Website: bh-photo
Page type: store-pickup
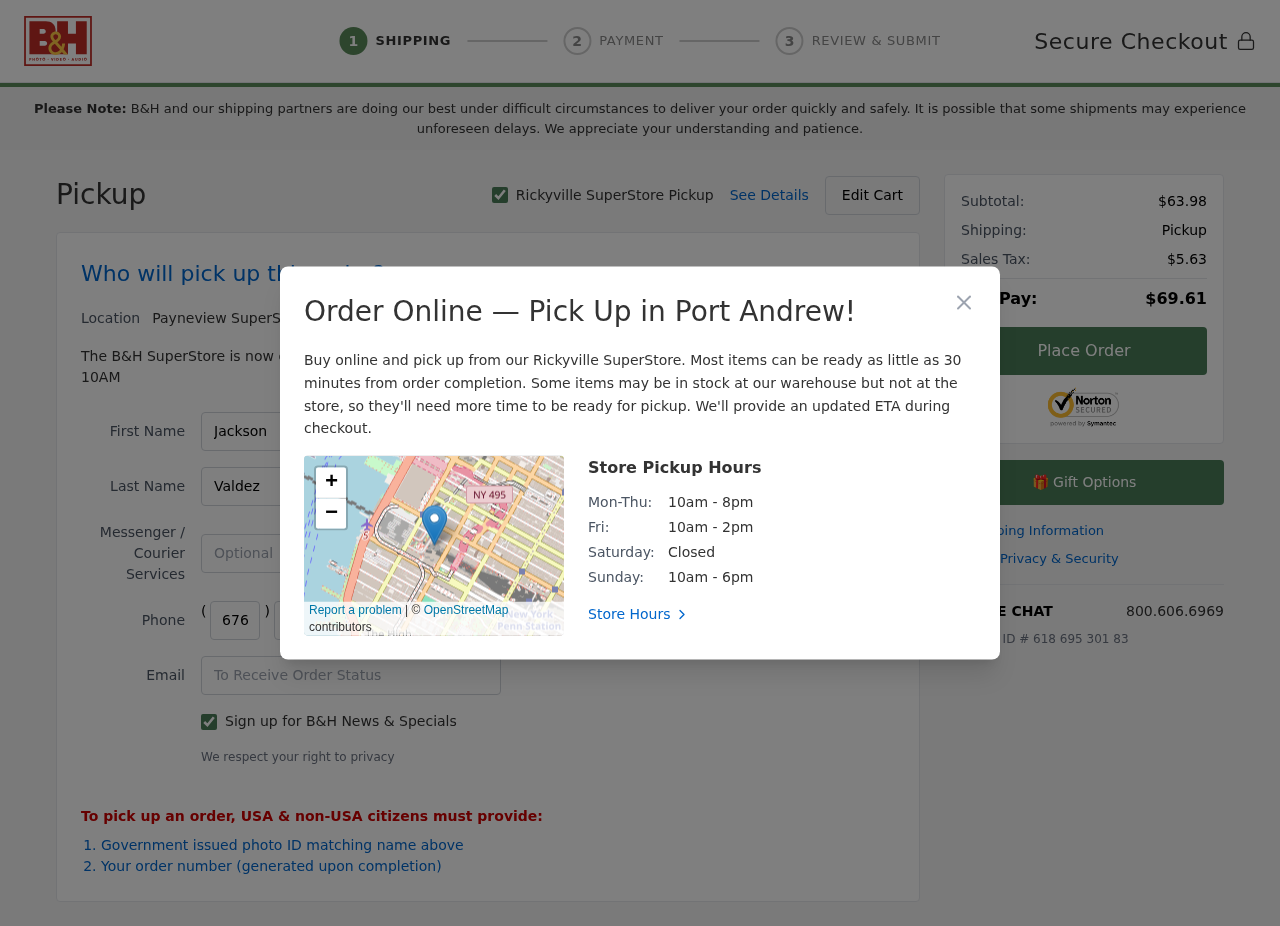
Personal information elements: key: PII_CITY
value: Rickyville
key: PII_CITY2
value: Payneview
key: PII_CITY3
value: Port Andrew
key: PII_EMAIL
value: jackson_valdez@yahoo.com
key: PII_FIRSTNAME
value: Jackson
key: PII_LASTNAME
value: Valdez
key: PII_PHONE_AREA
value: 676
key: PII_PHONE_PREFIX
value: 652
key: PII_PHONE_SUFFIX
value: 2983
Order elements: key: ORDER_SUBTOTAL
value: $63.98
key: ORDER_TAX
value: $5.63
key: ORDER_TOTAL
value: $69.61
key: ORDER_ID
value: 618 695 301 83